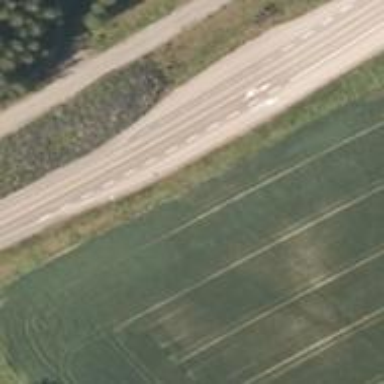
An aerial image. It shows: Asphalt road classified as trunk highway.